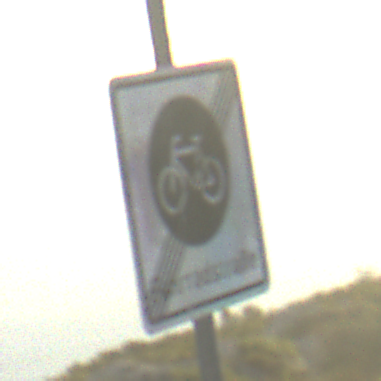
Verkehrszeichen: EndeFahrradstrasse
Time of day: SunriseSunset
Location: Outdoor (Nature)
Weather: PartlyCloudy
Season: NotSpecified
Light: Natural